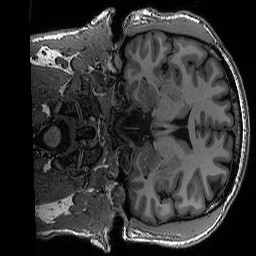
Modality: T1w
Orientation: coronal
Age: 44
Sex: male
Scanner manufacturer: siemens
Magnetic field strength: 3 T
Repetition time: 2.53 s
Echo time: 0.0033 s